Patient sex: M
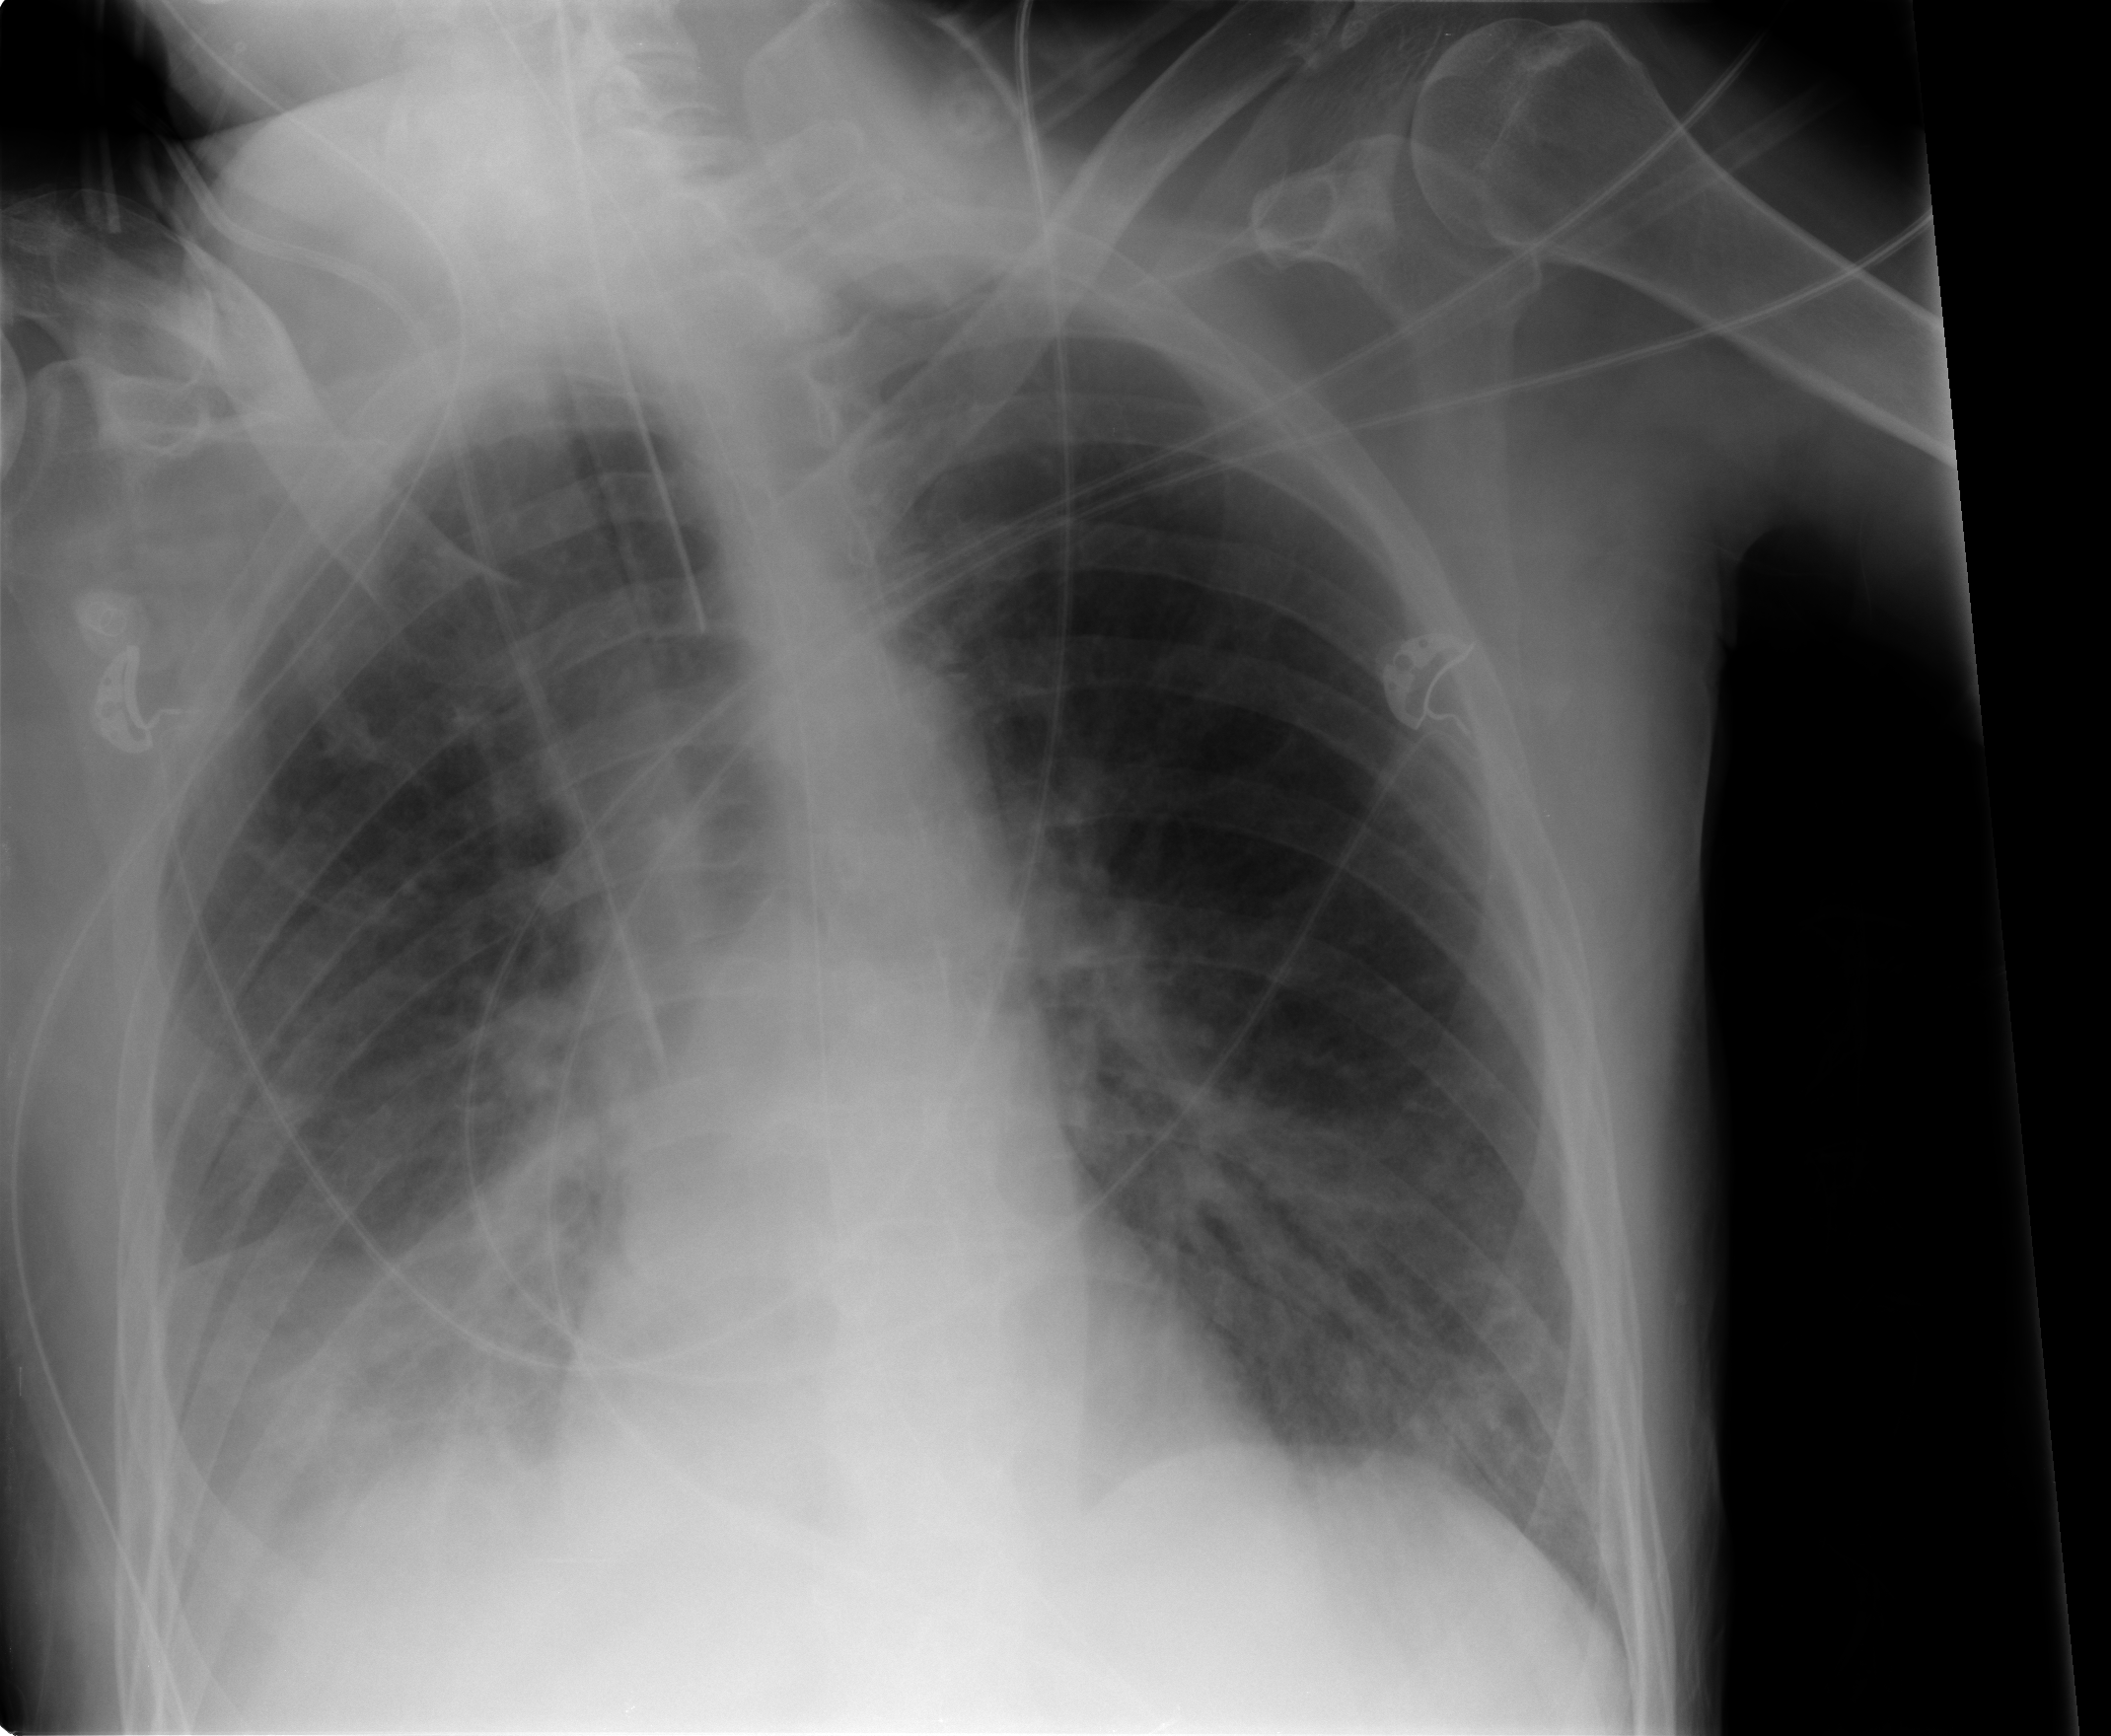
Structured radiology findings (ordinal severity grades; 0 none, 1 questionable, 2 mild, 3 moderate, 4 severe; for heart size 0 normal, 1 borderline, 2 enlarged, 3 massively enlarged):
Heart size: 0
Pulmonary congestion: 0
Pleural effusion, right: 2
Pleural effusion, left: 0
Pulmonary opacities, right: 2
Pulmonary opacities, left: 1
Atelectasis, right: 2
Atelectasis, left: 0